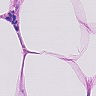
Metastatic tissue present: no